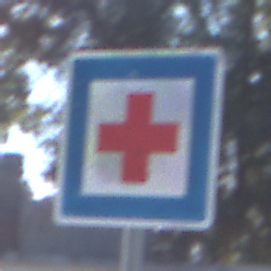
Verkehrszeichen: ErsteHilfe
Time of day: MorningAfternoon
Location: Outdoor (Suburban)
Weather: PartlyCloudy
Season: NotSpecified
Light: Natural